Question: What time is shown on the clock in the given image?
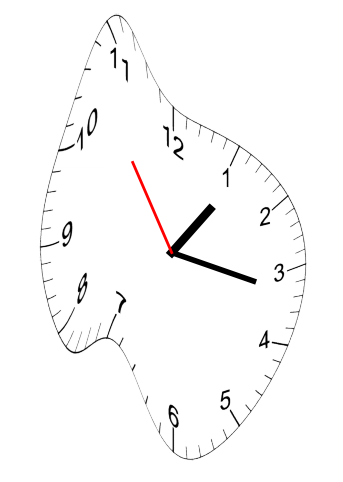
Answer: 01:16:54